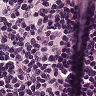
Metastatic tissue present: no